Question: I'm looking for a possibility to easily access and list all resources loaded after a web page document has started to load: scripts, images, stylesheets, etc. using a headless browser. I'm interested in the files' url, status code and type etc..
Think of a way to programmatically access the information the 'Network' tab (developer tools) gives you:

Does anyone know of a Ruby library to help me with this or -- even better -- if there's a way to achieve this using Capybara(-webkit) ?
---
It seems that <URL> which does what I'm after. Haven't had the time to research it yet, though. I'll report back once I do.
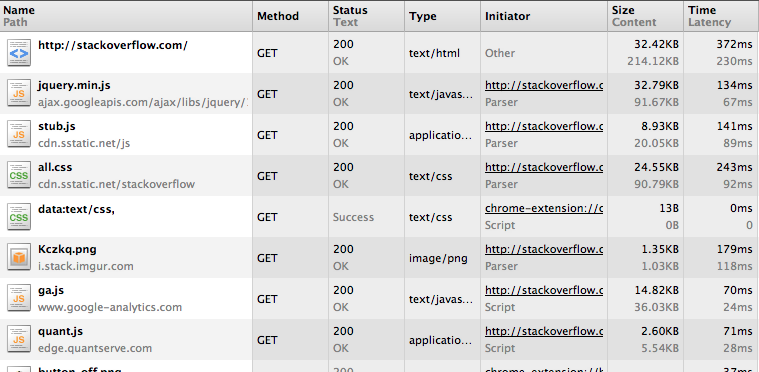
Answer: As mentioned in an update, there seems to be a way to do this with Poltergeist (a Capybara driver). Here's a quick and experiment:
'''
require 'rubygems'
require 'capybara'
require 'capybara/poltergeist'
driver = Capybara::Poltergeist::Driver.new({})
port = Capybara::Poltergeist::Util.find_available_port
server = Capybara::Poltergeist::Server.new(port, 30)
client = Capybara::Poltergeist::Client.start(port,
:path => driver.options[:phantomjs],
:window_size => driver.options[:window_size],
:phantomjs_options => driver.phantomjs_options
)
browser = Capybara::Poltergeist::Browser.new(server, client, nil)
browser.visit('http://www.google.com/')
browser.network_traffic.each do |request|
# sorry, quick and dirty to see what we get:
request.response_parts.uniq(&:url).each do |response|
puts "#{response.url}: #{response.status}"
end
end
=>
http://www.google.com/: 200
http://ssl.gstatic.com/gb/images/b_8d5afc09.png: 200
http://www.google.com/images/srpr/logo1w.png: 200
http://www.google.com/images/srpr/nav_logo80.png: 200
http://www.google.com/xjs/_/js/hp/sb_he,pcc/rt=j/ver=FaiMBboaDLc.en_US./d=1/sv=1/rs=AItRSTMKxoHomLOW7ITf6OnfIEr5jQCEtA: 200
'''
This however is slow and of course far from anything usable. I'm planning on digging deeper into Poltergeist to maybe do the same on a lower level.